Question: I want to use Graphics.DrawString to draw characters using individual colors.
The problem is that each time I call DrawString, I have to know where to position it (either using a Point or a Rectangle) relative to the other characters.
This is almost possible when taking into account the kerning and wrapping that happens when you use DrawString in a rectangle with a StringFormat. The StringFormat is important to specify alignment, wrapping, trimming, etc.
Ideally I'd be able to tell DrawString how to color each character individually. The other option is if I can measure a string in a rectangle using a StringFormat and then retrieve the X and Y positions of each character index, so that I can draw each one with its own brush.
I tried to measure each character individually, but that will not work because a combination of characters in a string is not the same width as each character measured on its own.
:
Here is what is happening when I take a string, get the Region array, fill those regions with red and blue alternating, and then try to draw each individual character in those regions:

I am calling DrawString as follows:
'''
g.DrawString(character, font, brush, region.GetBounds(g));
'''
Also tried the following:
'''
Rectangle bounds = Region.GetBounds(g);
g.DrawString(character, font, brush, new PointF(bounds.Left, bounds.Top));
'''
And,
'''
g.DrawString(character, font, brush, region.GetBounds(g), stringFormat);
'''
Same results.
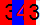
Answer: GDI+'s DrawString is padding the result which explains the left offset you get.
Try to use the GDI to measure the string. Luckily this is implemented and easy to reach from .Net through the 'TextRenderer()' object, f.ex:
'''
Size sz = TextRenderer.MeasureText(character,
font,
new Point(Integer.MaxValue, Integer.MaxValue),
TextFormatFlags.NoPadding);
'''
You can also look into the 'TextRenderer.DrawText()'.
Of course, you can always modify your 'StringFormat' instance to use center alignment and 'DrawString' with a rectangle instead of point.
'''
StringFormat sf = new StringFormat();
sf.Alignment = StringAlignment.Center;
Rectangle cr = new Rectangle(x, y, w, h); //same as the colored region
g.DrawString(character, font, brush, cr, sf);
'''
Hope this helps.